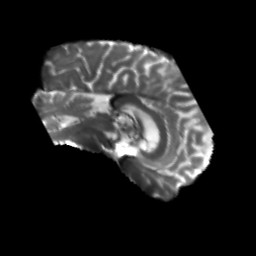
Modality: T2w
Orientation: sagittal
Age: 72
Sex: male
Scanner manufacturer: siemens
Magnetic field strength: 3 T
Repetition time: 5.25 s
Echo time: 0.08 s